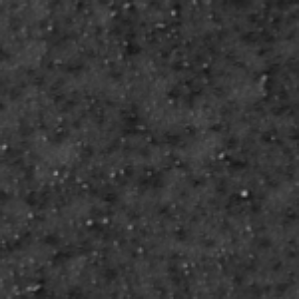
Label: frost